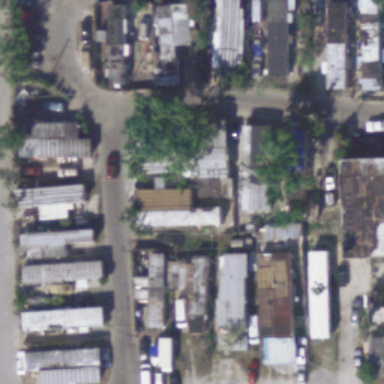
Many mobile homes arranged haphazardly in the mobile home park .